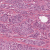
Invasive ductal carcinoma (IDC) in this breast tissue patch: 1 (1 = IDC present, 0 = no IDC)